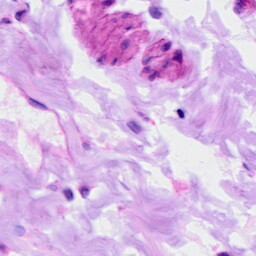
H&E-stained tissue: Ovarian